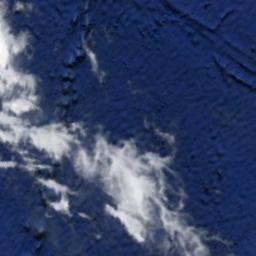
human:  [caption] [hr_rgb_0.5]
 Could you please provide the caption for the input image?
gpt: A thin cloud floats on the sea .

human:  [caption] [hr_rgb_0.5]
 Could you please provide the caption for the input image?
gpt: The white cloud is above blue sea .

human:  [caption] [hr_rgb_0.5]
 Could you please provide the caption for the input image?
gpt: Sparse white clouds on blue sea .

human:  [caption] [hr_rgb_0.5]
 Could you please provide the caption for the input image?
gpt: The stratocumulus are located above the surface of the sea while some ups and downs are on the ocean floor .

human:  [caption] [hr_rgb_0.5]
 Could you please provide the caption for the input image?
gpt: There are a few gauzy clouds over a blue sea .